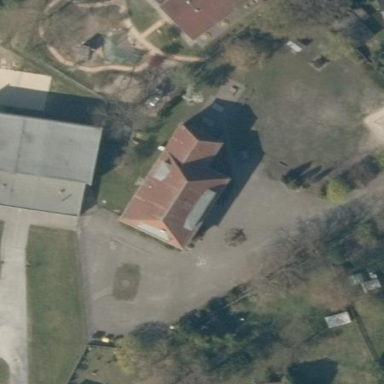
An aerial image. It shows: School.